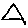
Label: triangle